Field crop: tomato
Growth stage: 2
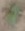
Species: solanum